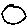
Label: circle